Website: ulta-beauty
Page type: address-validator
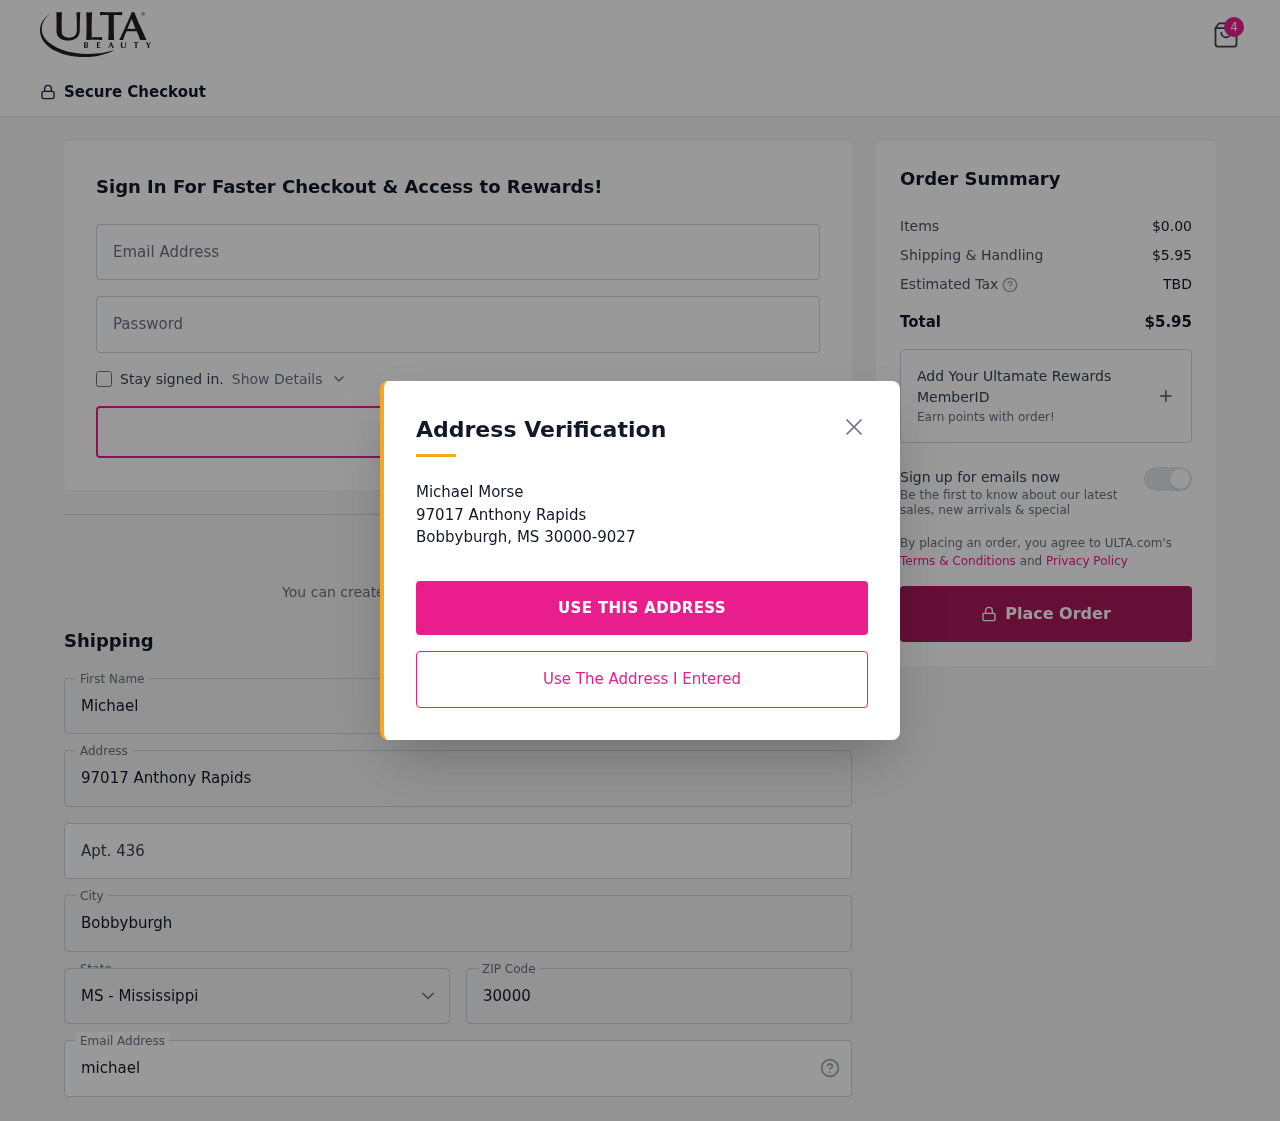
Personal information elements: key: PII_CITY
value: Bobbyburgh
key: PII_EMAIL
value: michael.morse@hotmail.com
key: PII_FIRSTNAME
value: Michael
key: PII_LASTNAME
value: Morse
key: PII_POSTCODE
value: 30000
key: PII_STATE_ABBR
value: MS
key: PII_STREET
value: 97017 Anthony Rapids
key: PII_STREET2
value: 97017 Anthony Rapids
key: PII_STREET2
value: Apt. 436
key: PII_FULLNAME2
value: Michael Morse
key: PII_CITY2
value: Bobbyburgh
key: PII_STATE_ABBR2
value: MS
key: PII_POSTCODE_FULL
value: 30000
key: PII_POSTCODE_EXT
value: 9027
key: PII_POSTCODE_NUMERIC
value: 30000
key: PII_POSTCODE_EXT_NUMERIC
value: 9027
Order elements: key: ORDER_NUM_ITEMS
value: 4
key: ORDER_SUBTOTAL
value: $0.00
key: ORDER_SHIPPING_COST
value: $5.95
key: ORDER_TOTAL
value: $5.95